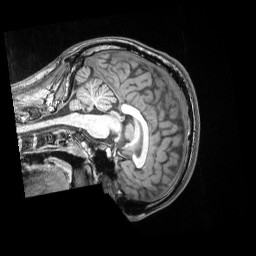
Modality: T1w
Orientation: sagittal
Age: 22
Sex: male
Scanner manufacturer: siemens
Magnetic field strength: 3 T
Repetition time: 2 s
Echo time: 0.00339 s